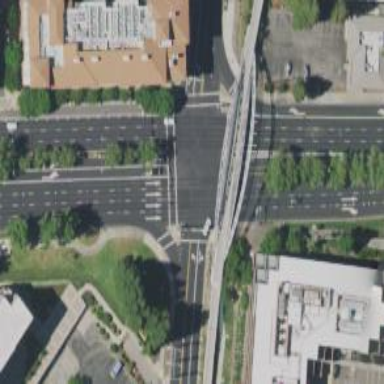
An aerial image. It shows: Crossing on the road.